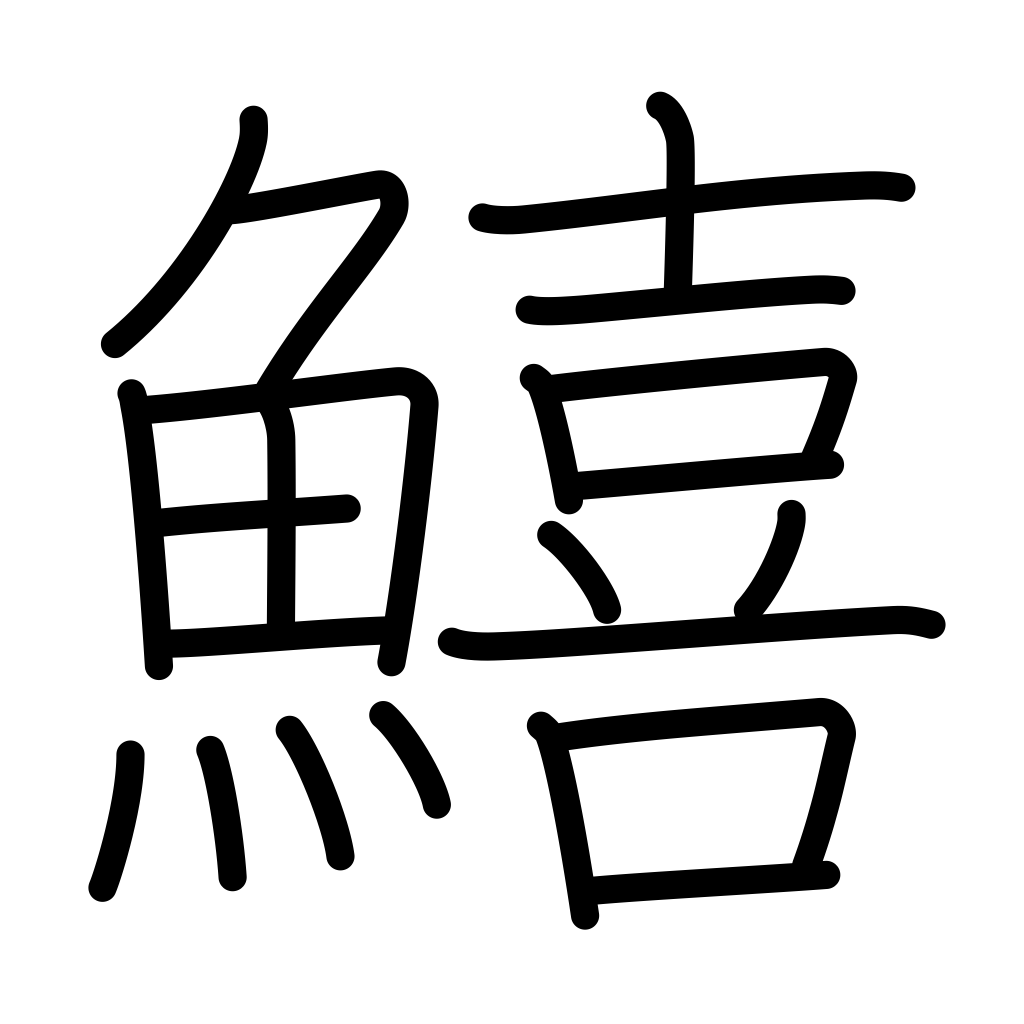
Meaning: sillaginoid